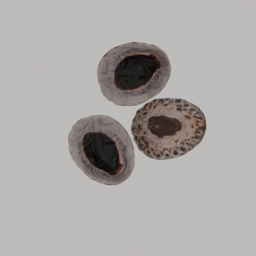
Label: animals